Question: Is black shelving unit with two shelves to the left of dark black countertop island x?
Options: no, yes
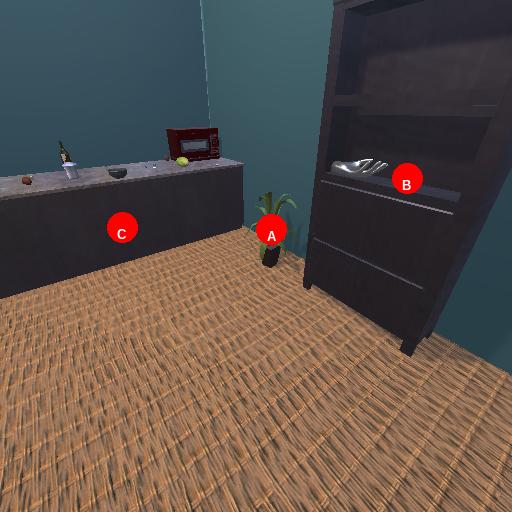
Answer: no